Question: My objective is simple: From a UILabel get the rect of a substring in the text of the label. From extensive searching there doesn't appear to be anything built in to handle this. Other people have asked similar questions, but none have been answered fully here on Stackoverflow.
'''
// Something like this perhaps (added as a category)
CGRect rect = [myLabel rectForRange:NSMakeRange(3, 5)];
'''
An example of what it could be used for (just to clarify what I'm searching for):

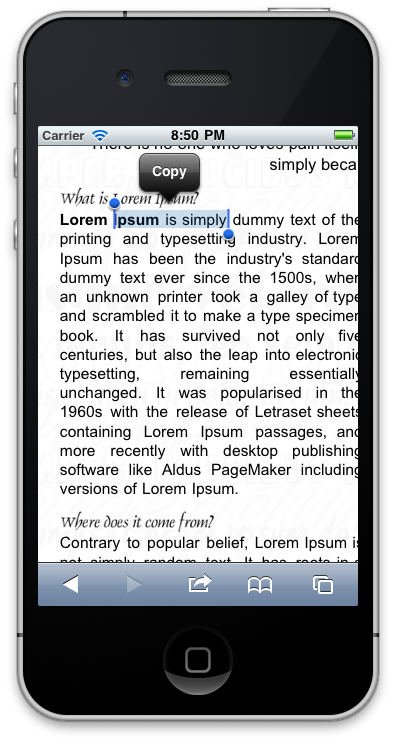
Answer: This was mostly needed for one character rects, so I went crazy and wrote some code that could accurately calculate the rect for the most basic UILabel. Standard UILineBreakMode and text alignment.
I was hoping that if I release it to the public people code contribute to it and improve it, especially since I don't know so much about text rendering!
The code:
<URL>